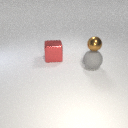
large red metal cube to the left of large gray rubber sphere